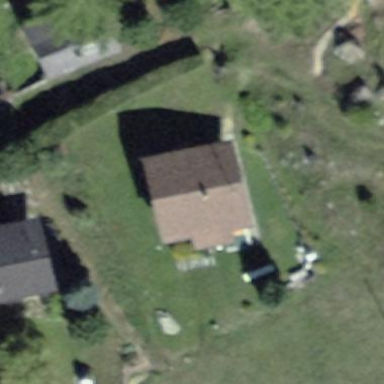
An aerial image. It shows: Detached building with gabled roof.